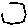
Label: hexagon